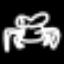
Label: frog